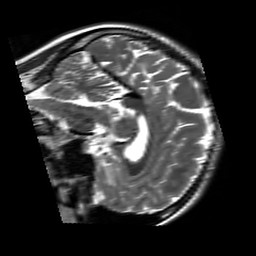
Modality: T2w
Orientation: sagittal
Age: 23
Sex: female
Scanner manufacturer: siemens
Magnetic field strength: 3 T
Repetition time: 8.53 s
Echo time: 0.091 s